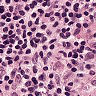
Metastatic tissue present: no